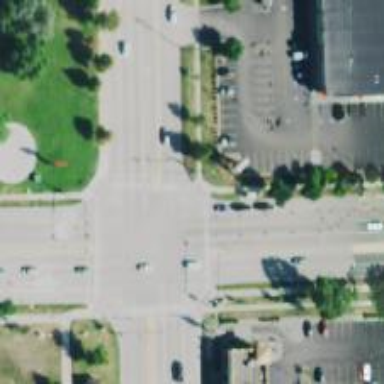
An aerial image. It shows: Marked road crossing.